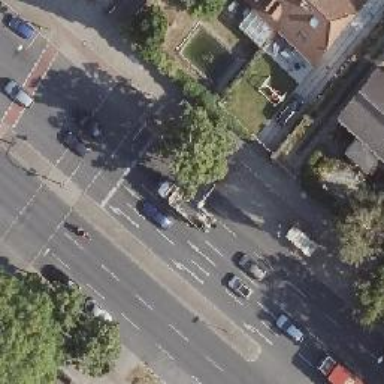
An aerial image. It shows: Road with traffic signals.